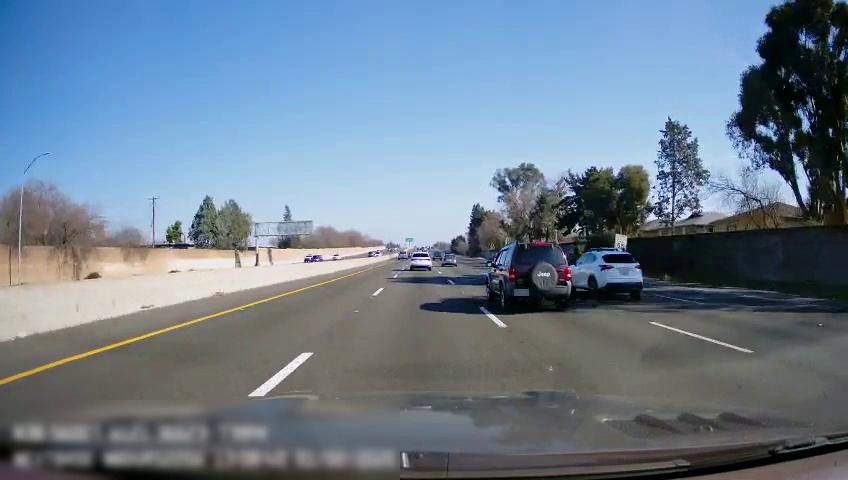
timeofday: Day
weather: Sunny
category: Drivable Space
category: Vehicles | Car
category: Vehicles | SUV
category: Vehicles | SUV
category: Vehicles | SUV
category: Vehicles | SUV
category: Vehicles | Car
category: Lanes | Current Lane
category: Lanes | Alternate Lane
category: Lanes | Alternate Lane
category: Lanes | Alternate Lane
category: Lanes | Alternate Lane
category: Lanes | Alternate Lane
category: Traffic | Signs